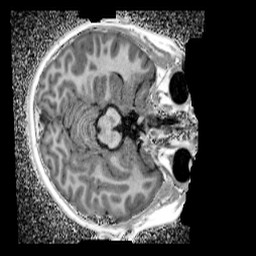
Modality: UNIT1_denoised
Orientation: axial
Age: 11
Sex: female
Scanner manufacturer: siemens
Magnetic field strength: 3 T
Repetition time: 4 s
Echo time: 0.00299 s